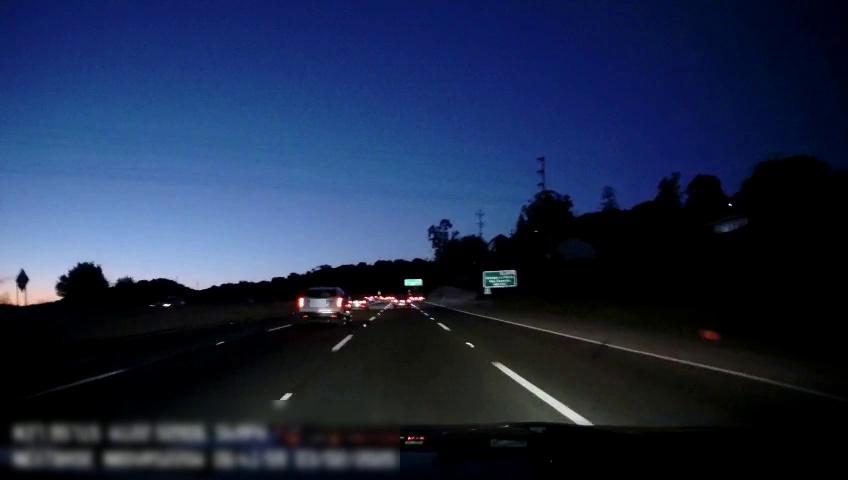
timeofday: Night
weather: Other
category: Drivable Space
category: Vehicles | Car
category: Vehicles | Car
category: Vehicles | SUV
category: Vehicles | Car
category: Vehicles | Truck
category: Lanes | Current Lane
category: Lanes | Current Lane
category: Lanes | Alternate Lane
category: Lanes | Alternate Lane
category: Traffic | Signs
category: Traffic | Signs